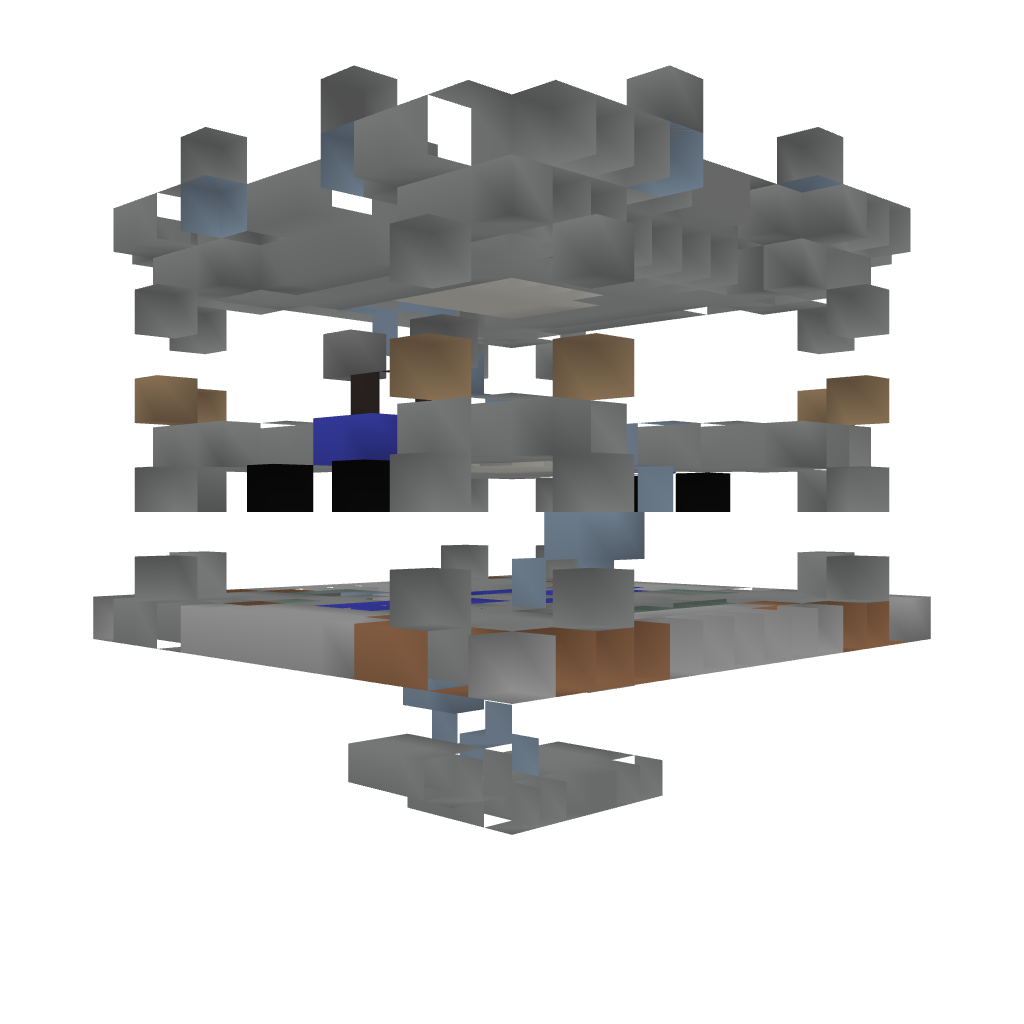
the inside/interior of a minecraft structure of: PvP Tower [Blue]